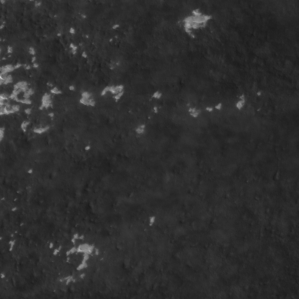
Label: non_frost